Chest X-ray. View position: AP
Patient age: 58
Patient sex: M
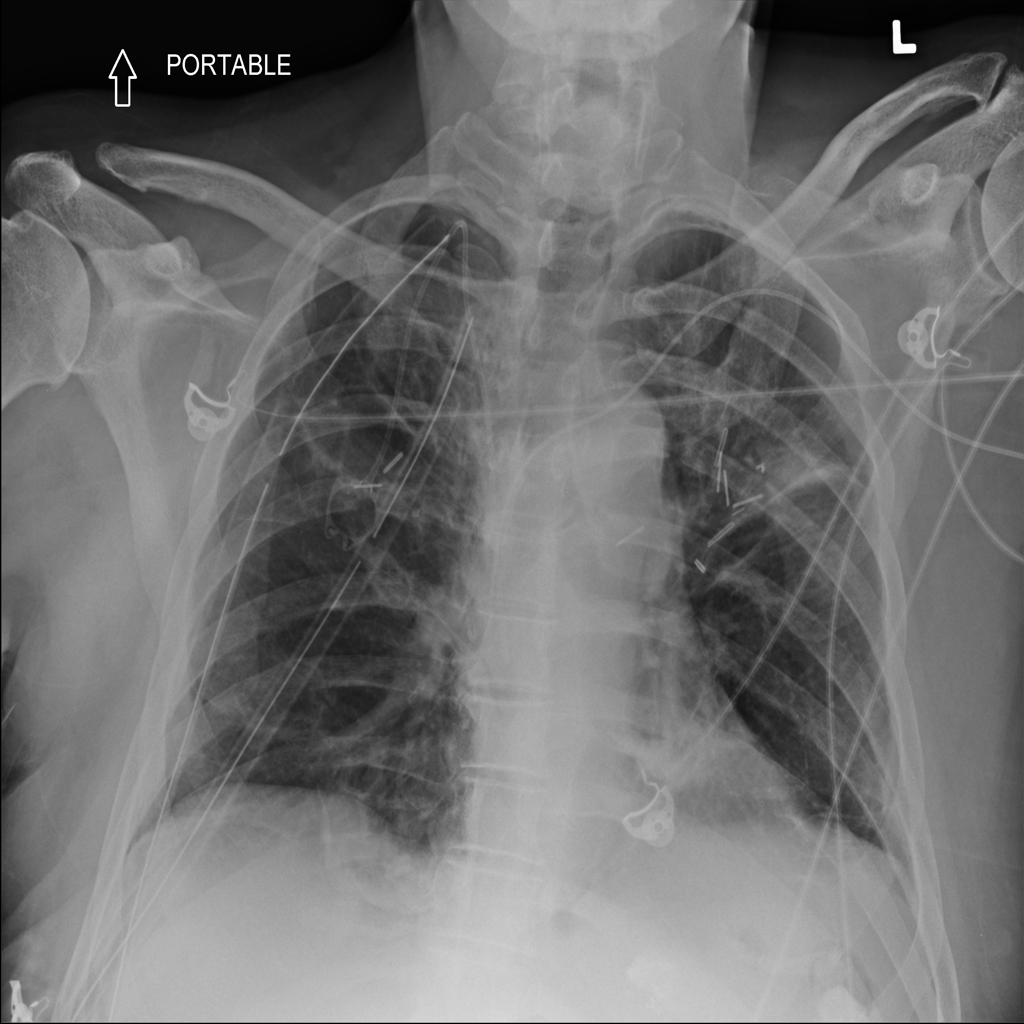
Finding: Pneumothorax